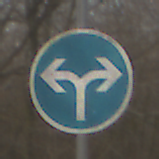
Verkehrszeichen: VorgeschriebeneFahrtrichtungRechtsOderLinks
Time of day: MorningAfternoon
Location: Outdoor (Nature)
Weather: PartlyCloudy
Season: Winter
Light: Natural